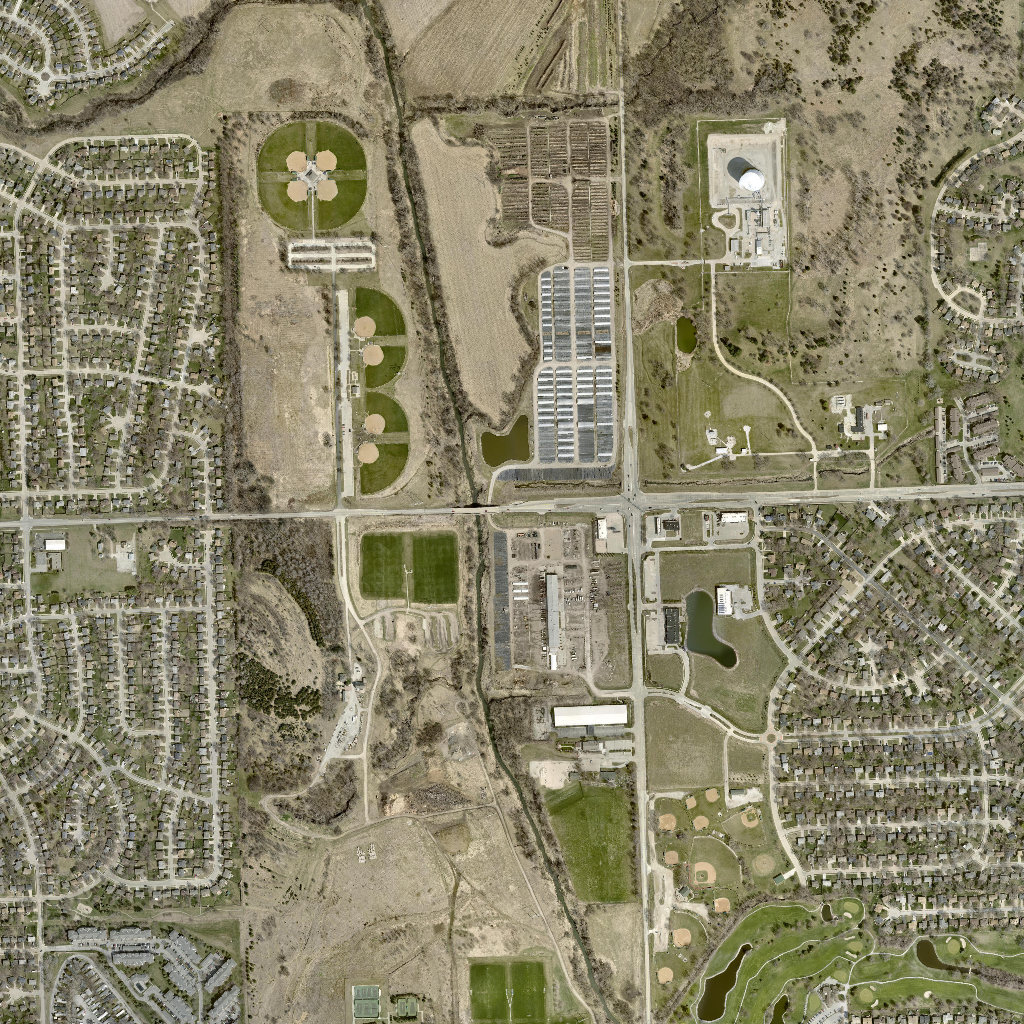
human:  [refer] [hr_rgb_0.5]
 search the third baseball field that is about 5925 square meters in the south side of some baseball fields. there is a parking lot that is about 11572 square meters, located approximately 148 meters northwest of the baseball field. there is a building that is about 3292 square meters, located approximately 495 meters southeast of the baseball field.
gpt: <box>[[35, 33, 39, 37, 0]]</box>